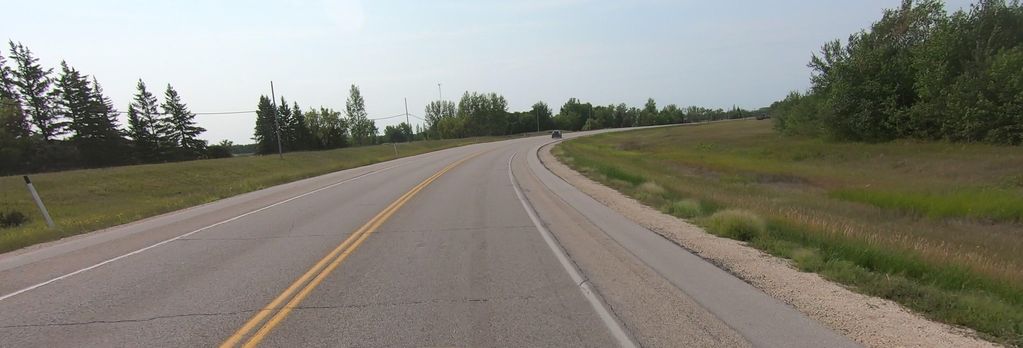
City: winnipeg